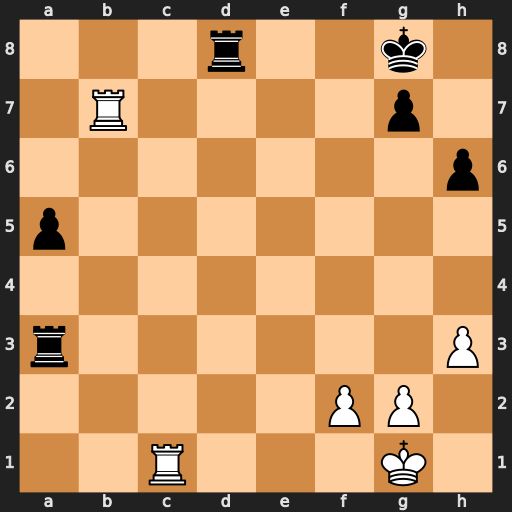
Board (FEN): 3r2k1/1R4p1/7p/p7/8/r6P/5PP1/2R3K1
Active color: w
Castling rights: -
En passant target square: -
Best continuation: Rcc7 Kh8 Rxg7 Ra1+ Kh2